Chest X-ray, PA view. Patient: 21 years old, sex F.
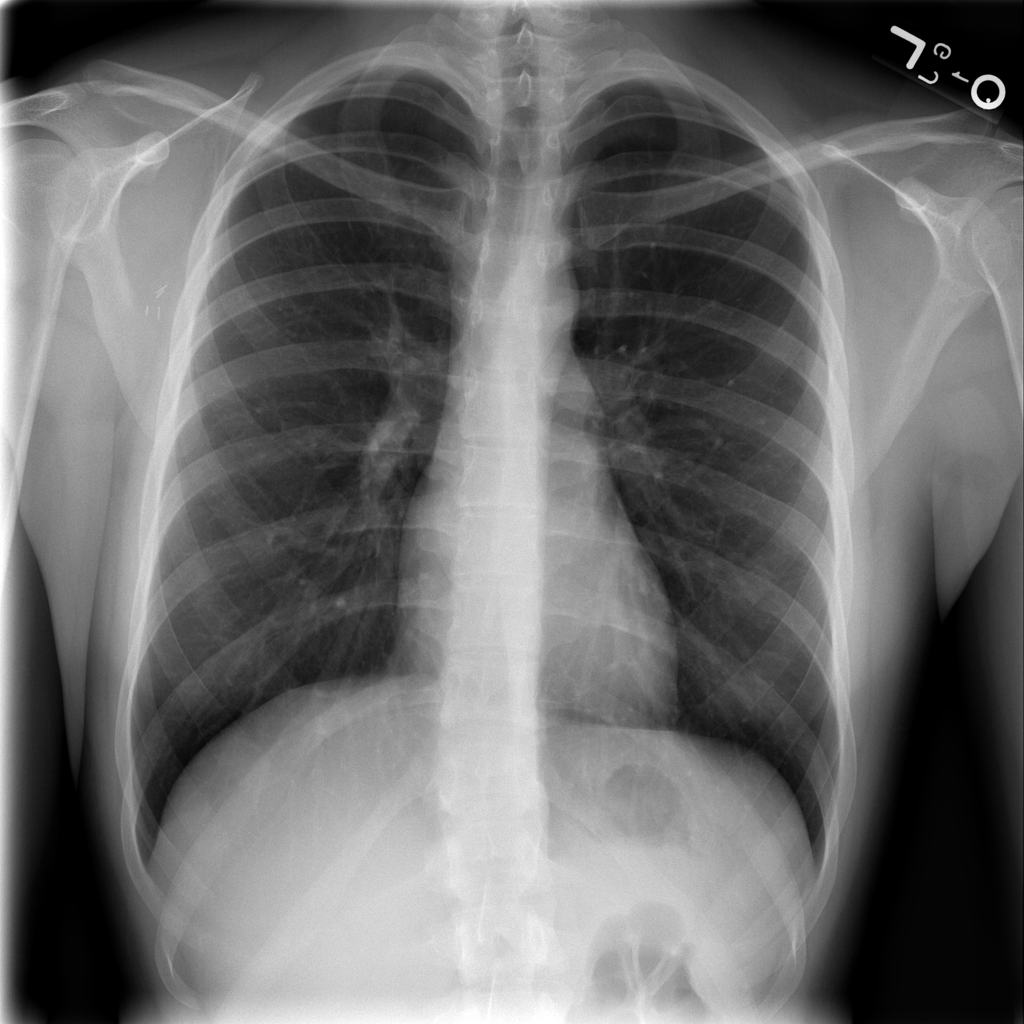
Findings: No Finding